RGB frame:
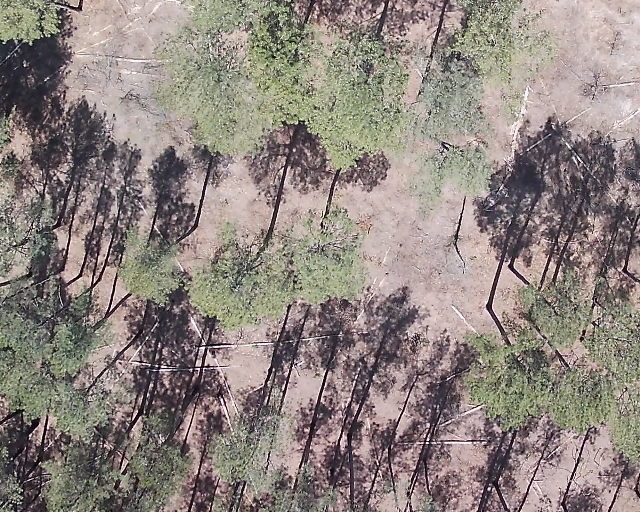
Thermal frame:
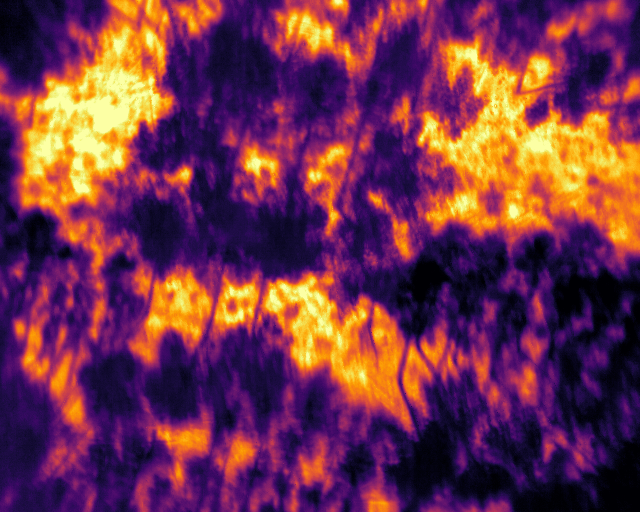
Captured: 2026-02-27 02:35:02
Pixels at or above 80 °C: 0 (fraction of frame: 0)